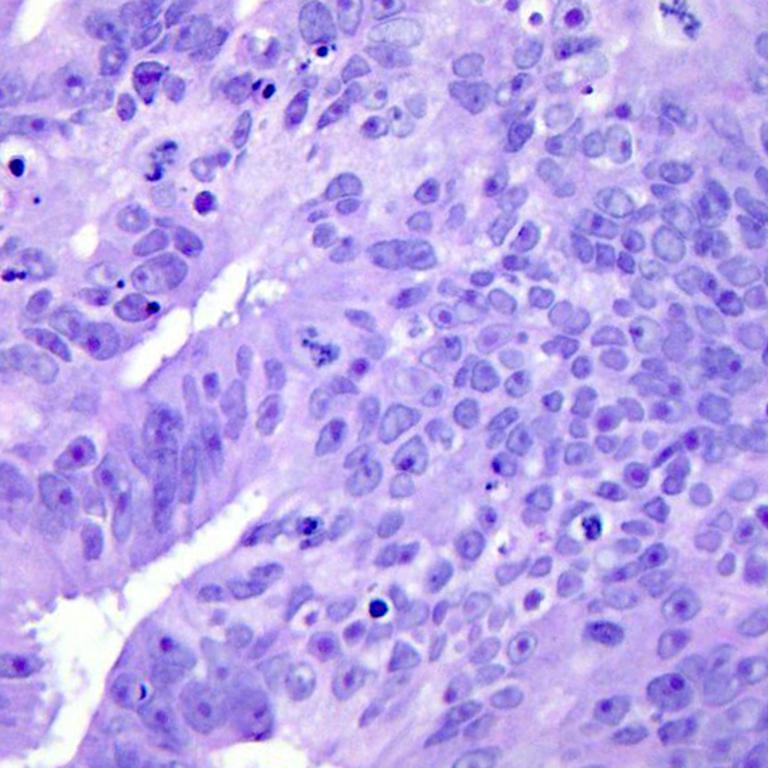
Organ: colon
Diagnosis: adenocarcinomas